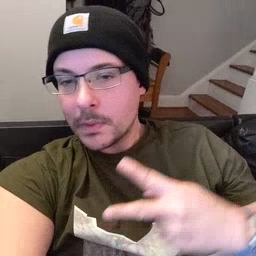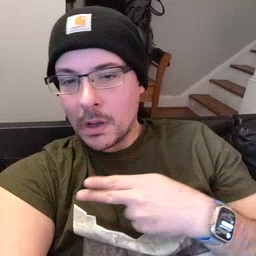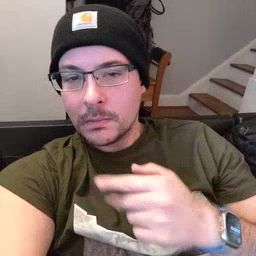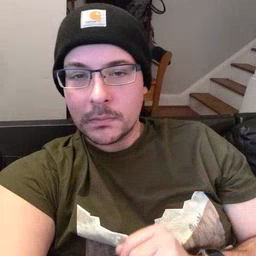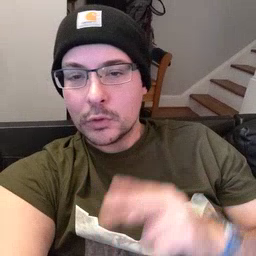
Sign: cut